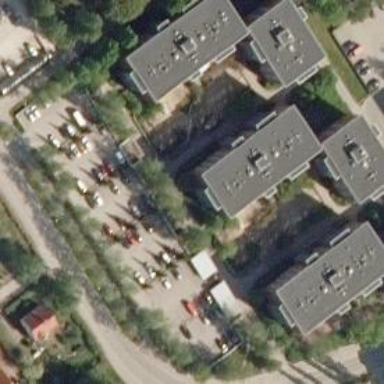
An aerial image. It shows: View of apartment building.